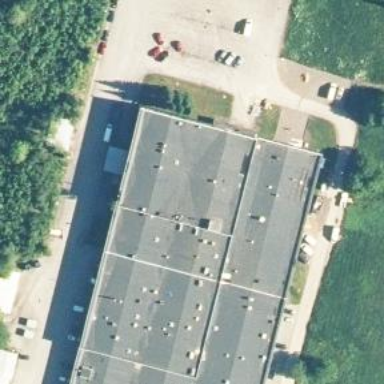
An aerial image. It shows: Veterinary facility.